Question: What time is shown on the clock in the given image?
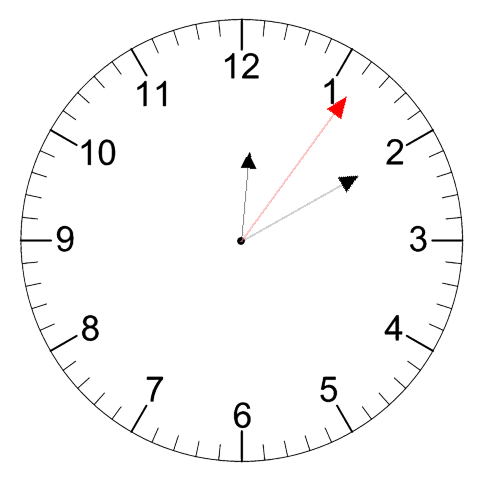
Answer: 12:10:06